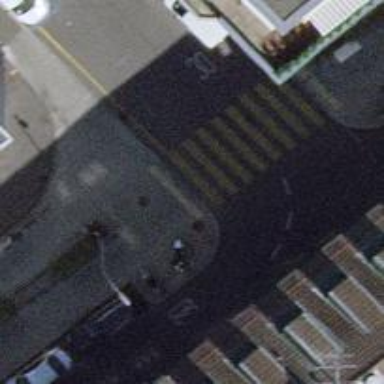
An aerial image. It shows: Marked crossing with zebra stripes on the road.